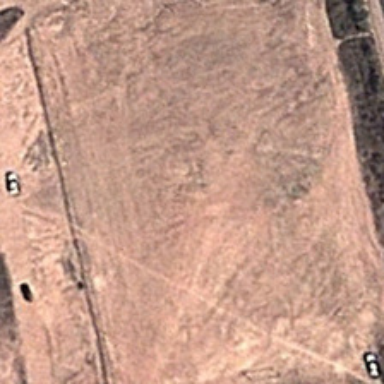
Several cars are in a piece of bareland .